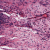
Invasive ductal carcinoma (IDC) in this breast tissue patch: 1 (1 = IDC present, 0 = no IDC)